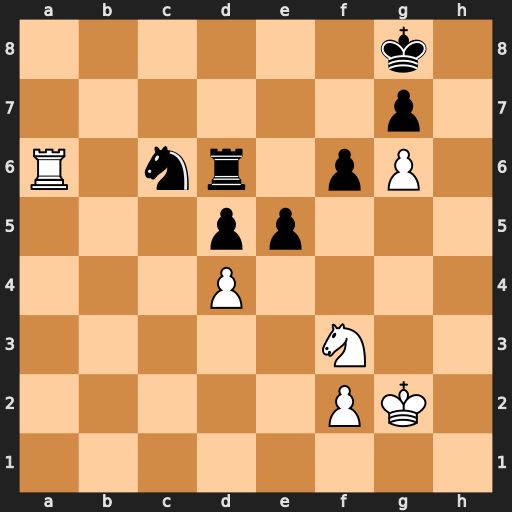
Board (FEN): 6k1/6p1/R1nr1pP1/3pp3/3P4/5N2/5PK1/8
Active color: w
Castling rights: -
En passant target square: -
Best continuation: dxe5 fxe5 Nxe5 Rxg6+ Nxg6